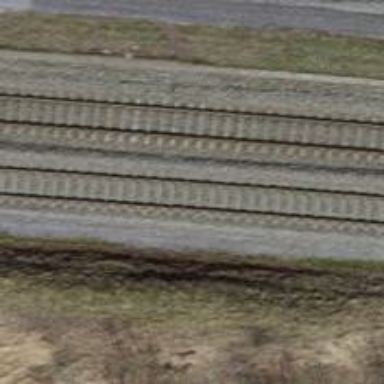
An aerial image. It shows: Railway with electrified contact lines.